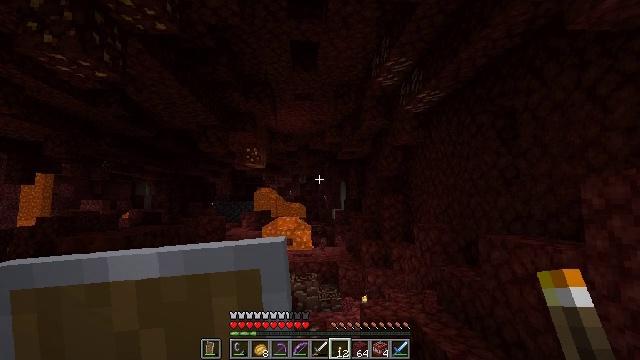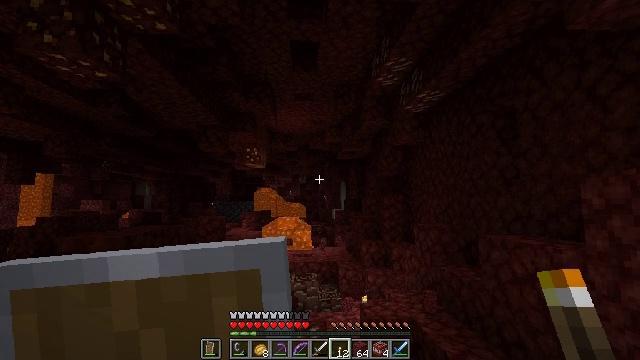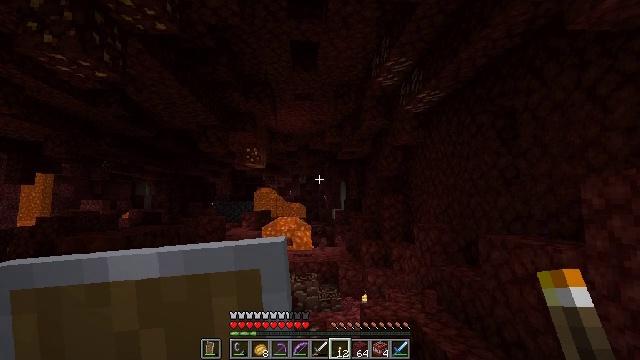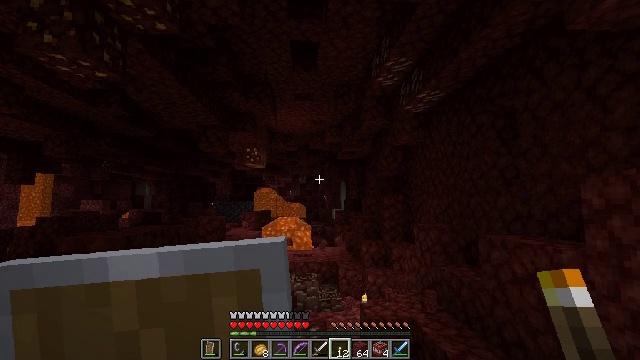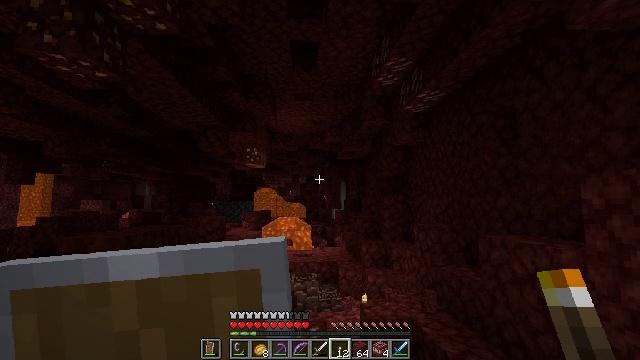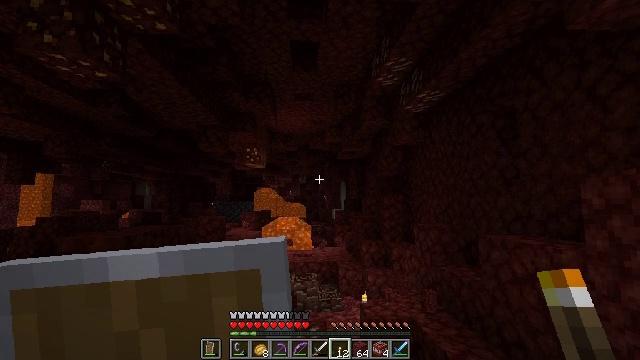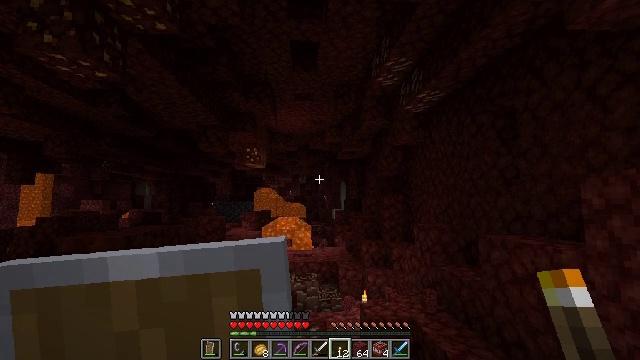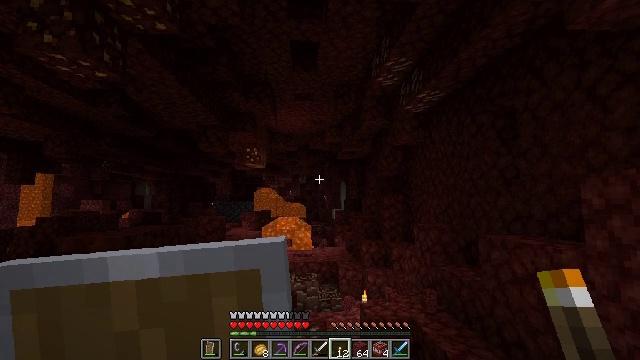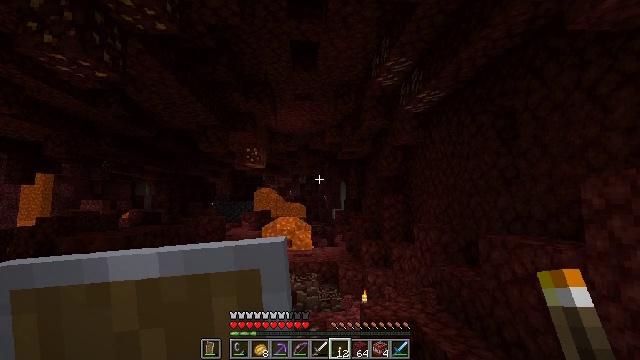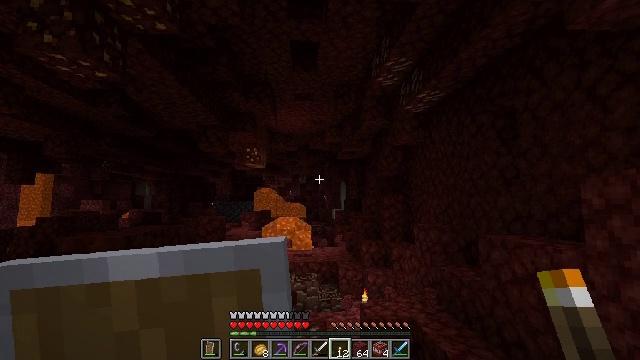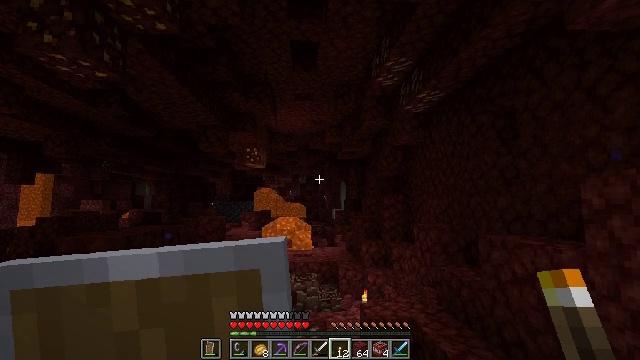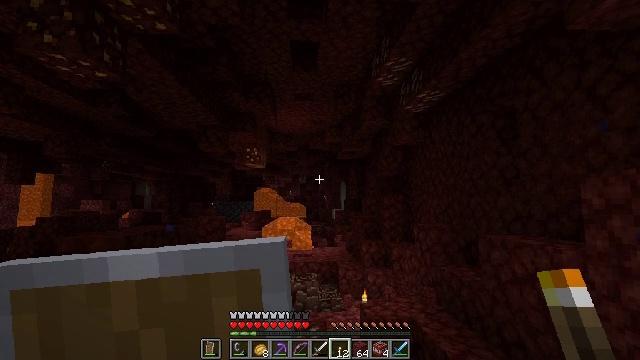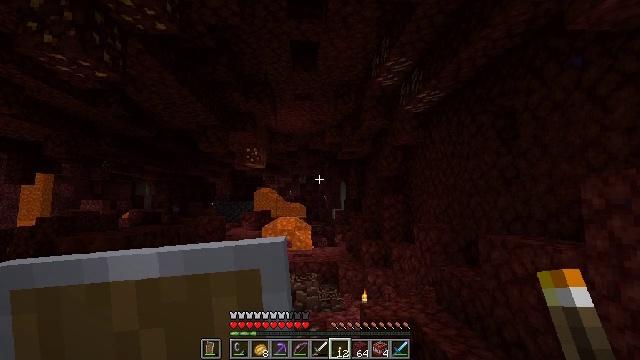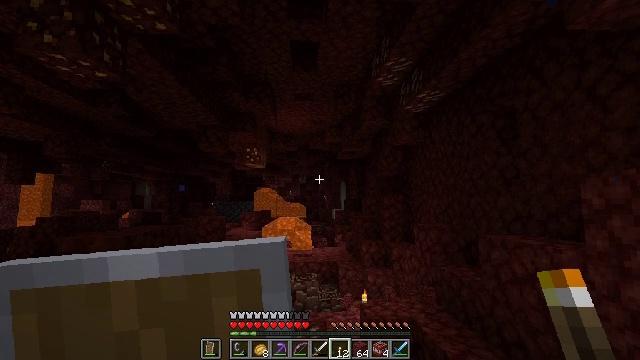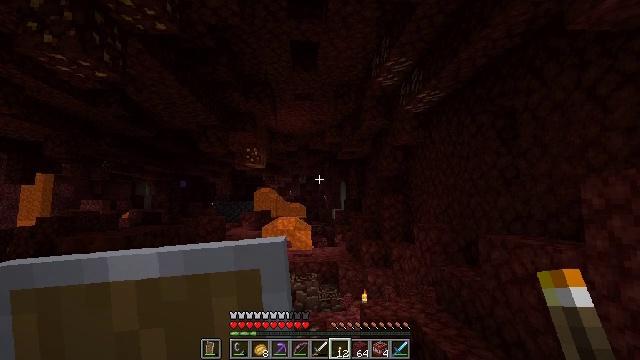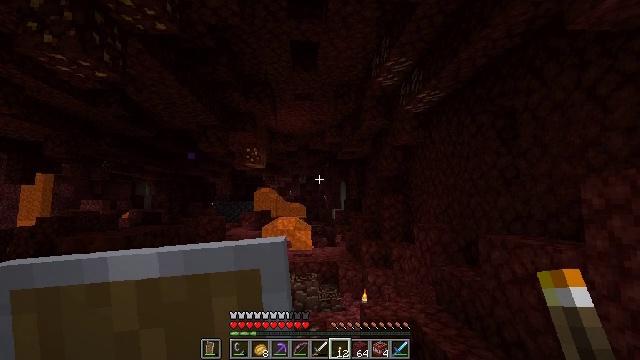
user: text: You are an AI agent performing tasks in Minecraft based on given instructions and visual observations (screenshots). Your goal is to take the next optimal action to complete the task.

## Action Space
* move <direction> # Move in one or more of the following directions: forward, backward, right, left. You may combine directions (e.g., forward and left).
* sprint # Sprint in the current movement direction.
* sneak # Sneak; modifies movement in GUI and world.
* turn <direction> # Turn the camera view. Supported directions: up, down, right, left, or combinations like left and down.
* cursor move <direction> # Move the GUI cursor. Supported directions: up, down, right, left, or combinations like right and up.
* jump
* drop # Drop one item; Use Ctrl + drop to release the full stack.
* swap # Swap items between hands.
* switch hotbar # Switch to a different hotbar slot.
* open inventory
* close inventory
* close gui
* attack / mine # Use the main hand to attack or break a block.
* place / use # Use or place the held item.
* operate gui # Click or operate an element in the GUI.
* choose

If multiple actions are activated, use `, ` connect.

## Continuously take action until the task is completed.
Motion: motion action
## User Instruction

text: Dig deep through the Nether to find ancient debris.
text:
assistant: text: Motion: no_op
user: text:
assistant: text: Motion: no_op
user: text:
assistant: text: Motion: no_op
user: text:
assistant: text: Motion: no_op
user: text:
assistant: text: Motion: no_op
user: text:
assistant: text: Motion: no_op
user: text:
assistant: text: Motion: no_op
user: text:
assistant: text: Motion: no_op
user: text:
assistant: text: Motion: no_op
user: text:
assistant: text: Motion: no_op
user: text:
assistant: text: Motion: no_op
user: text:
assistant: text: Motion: no_op
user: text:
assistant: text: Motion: no_op
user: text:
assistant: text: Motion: no_op
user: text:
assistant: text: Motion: no_op
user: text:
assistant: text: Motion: no_op
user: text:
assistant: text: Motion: no_op
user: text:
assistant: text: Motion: no_op
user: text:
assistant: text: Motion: no_op
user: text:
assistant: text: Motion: no_op
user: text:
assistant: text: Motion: no_op
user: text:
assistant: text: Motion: no_op
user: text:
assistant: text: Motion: no_op
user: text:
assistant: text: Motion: no_op
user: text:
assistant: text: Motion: no_op
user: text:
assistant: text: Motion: no_op
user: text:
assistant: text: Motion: no_op
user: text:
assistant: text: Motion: no_op
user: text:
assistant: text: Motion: no_op
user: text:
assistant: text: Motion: no_op